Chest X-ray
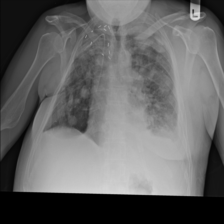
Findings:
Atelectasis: negative
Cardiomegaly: negative
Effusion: negative
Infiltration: negative
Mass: positive
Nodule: negative
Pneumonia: negative
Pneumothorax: negative
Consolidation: negative
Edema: negative
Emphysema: negative
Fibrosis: negative
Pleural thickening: positive
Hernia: negative